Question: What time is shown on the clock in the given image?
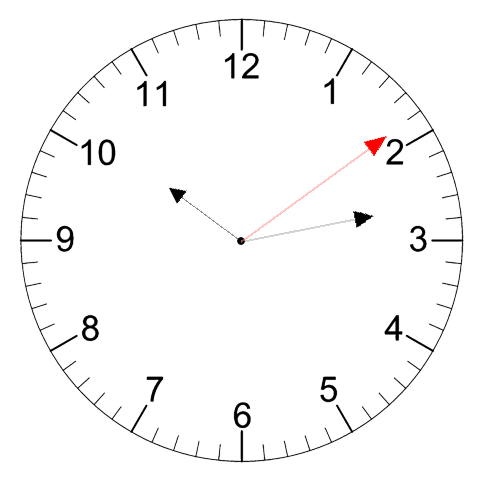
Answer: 10:13:09